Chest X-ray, AP view. Patient: 55 years old, sex F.
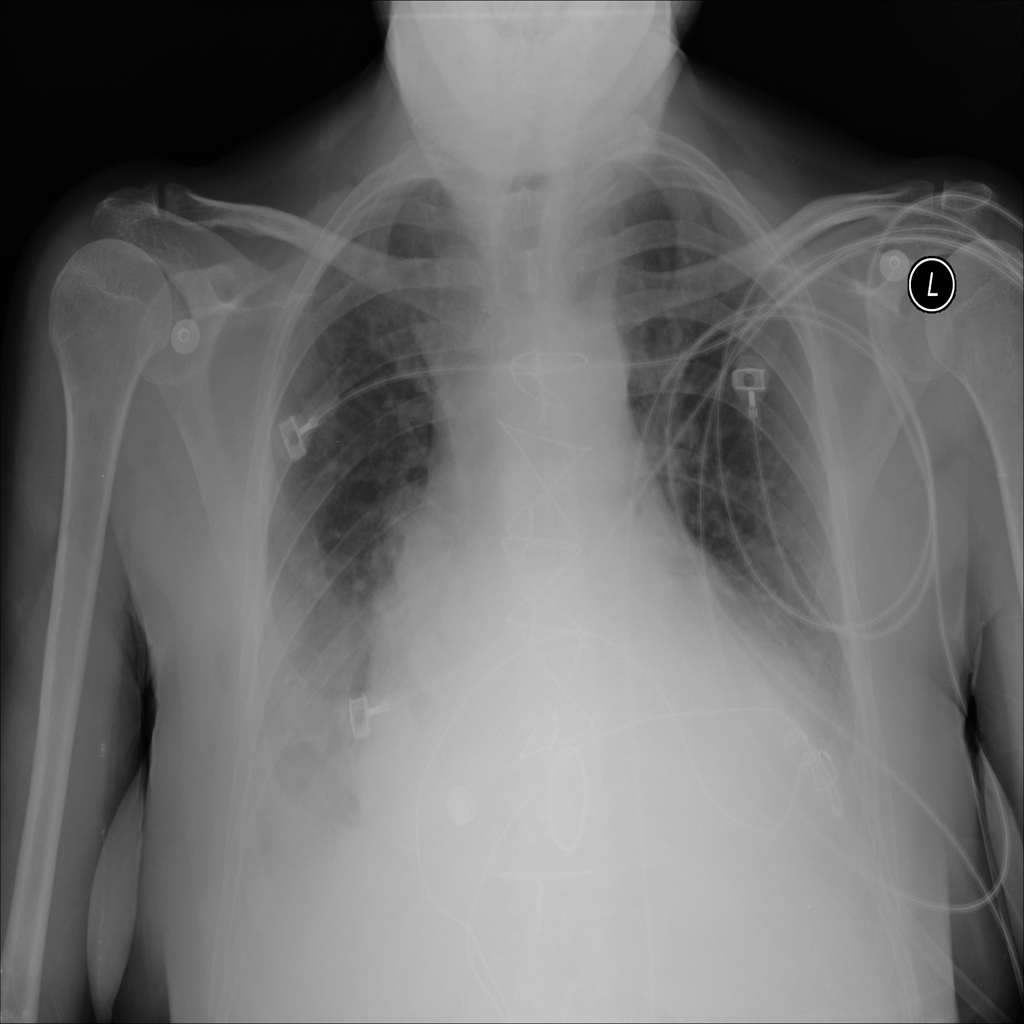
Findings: Atelectasis, Cardiomegaly, Effusion, Infiltration